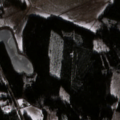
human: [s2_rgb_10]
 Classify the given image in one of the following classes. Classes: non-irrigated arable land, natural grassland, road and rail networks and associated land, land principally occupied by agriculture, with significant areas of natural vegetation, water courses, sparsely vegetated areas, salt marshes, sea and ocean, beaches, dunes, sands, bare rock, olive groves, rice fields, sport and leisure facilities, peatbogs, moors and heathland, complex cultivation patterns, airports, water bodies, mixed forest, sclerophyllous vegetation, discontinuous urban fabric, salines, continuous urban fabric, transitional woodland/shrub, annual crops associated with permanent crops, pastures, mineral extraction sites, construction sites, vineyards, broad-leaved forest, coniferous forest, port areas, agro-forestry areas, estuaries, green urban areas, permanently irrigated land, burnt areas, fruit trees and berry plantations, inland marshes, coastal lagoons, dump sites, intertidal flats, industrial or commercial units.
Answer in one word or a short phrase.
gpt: pastures, land principally occupied by agriculture, with significant areas of natural vegetation, coniferous forest, mixed forest